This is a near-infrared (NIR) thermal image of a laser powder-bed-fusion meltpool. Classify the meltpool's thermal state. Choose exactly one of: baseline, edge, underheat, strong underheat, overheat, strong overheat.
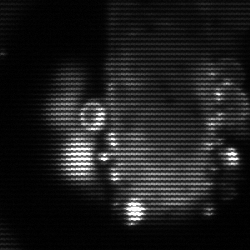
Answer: strong underheat